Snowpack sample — Snodgrass Mountain, Crested Butte, Colorado (2/4/25, 12:06 PM MST)
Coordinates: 38.923, -106.968
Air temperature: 35 °F
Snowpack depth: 80 cm
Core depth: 80 cm
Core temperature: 32 °F
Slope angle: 14°, slope face: 78°
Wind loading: low
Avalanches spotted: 0
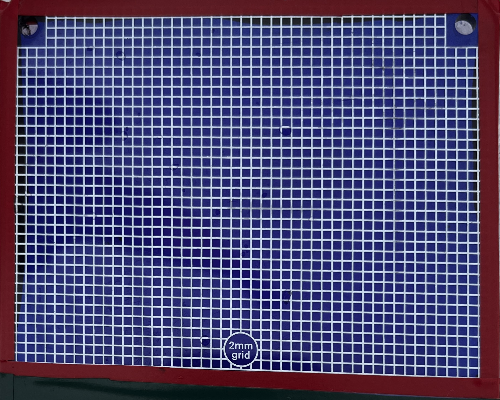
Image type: profile
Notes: No avalanches nearby, unusually warm weather for the last month reported by residents, Collected 25 yards from treeline